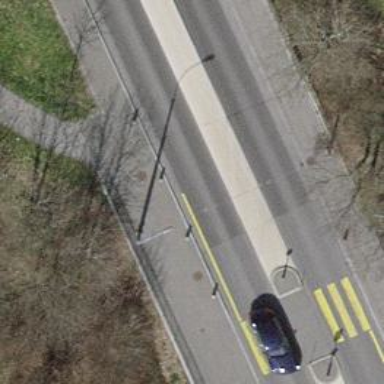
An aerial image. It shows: Secondary road with asphalt surface. Both sides have sidewalks and trolley wires are installed overhead.